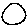
Label: circle